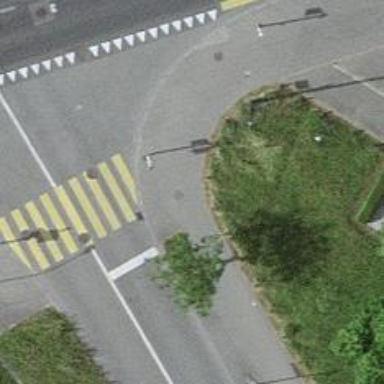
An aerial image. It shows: Kerb barrier.